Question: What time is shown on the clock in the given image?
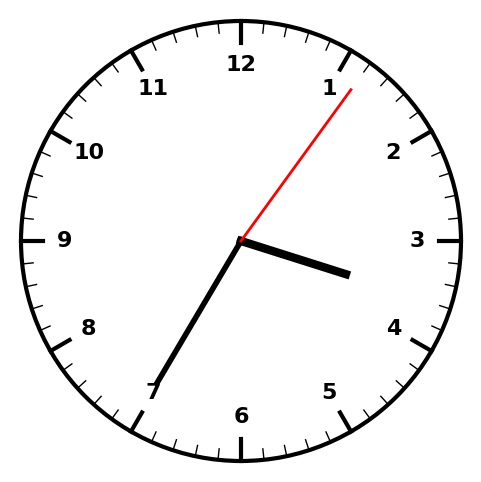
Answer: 03:35:06